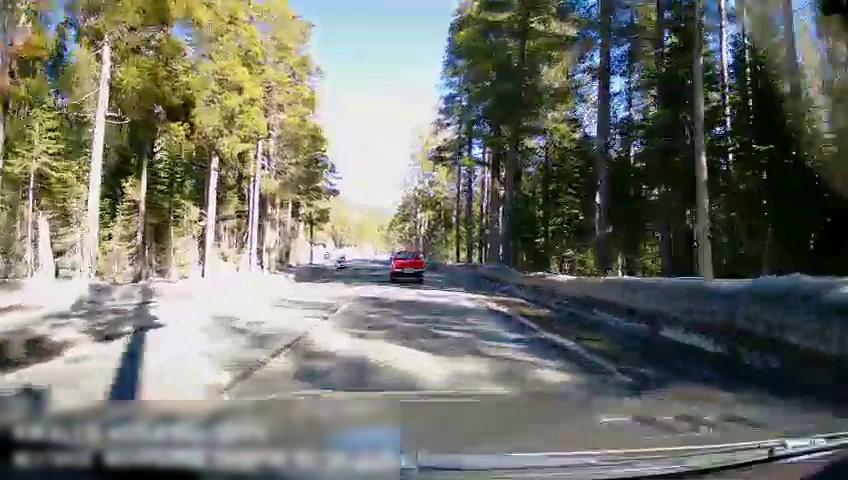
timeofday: Day
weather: Sunny
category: Drivable Space
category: Vehicles | Truck
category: Lanes | Current Lane